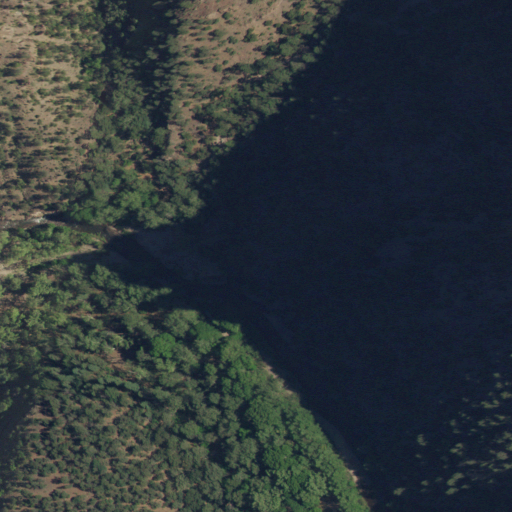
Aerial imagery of valley in New Mexico named Water Canyon containing evergreen forest, woody wetlands, shrub, herbaceous wetlands, and open water